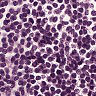
Metastatic tissue present: no